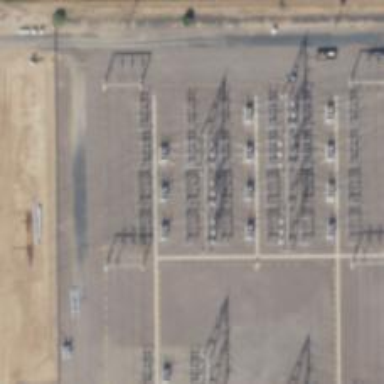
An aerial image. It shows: Switch used for power control.